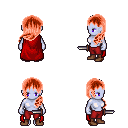
a pixel art fantasy rpg character, female body template, dark elf, purple skin, red cape, red pants, red left-swept hairstyle, brown shoes, dagger, four views (front, back, left, right), 2x2 character sprite sheet, small pixel art, hard edges, no anti-aliasing